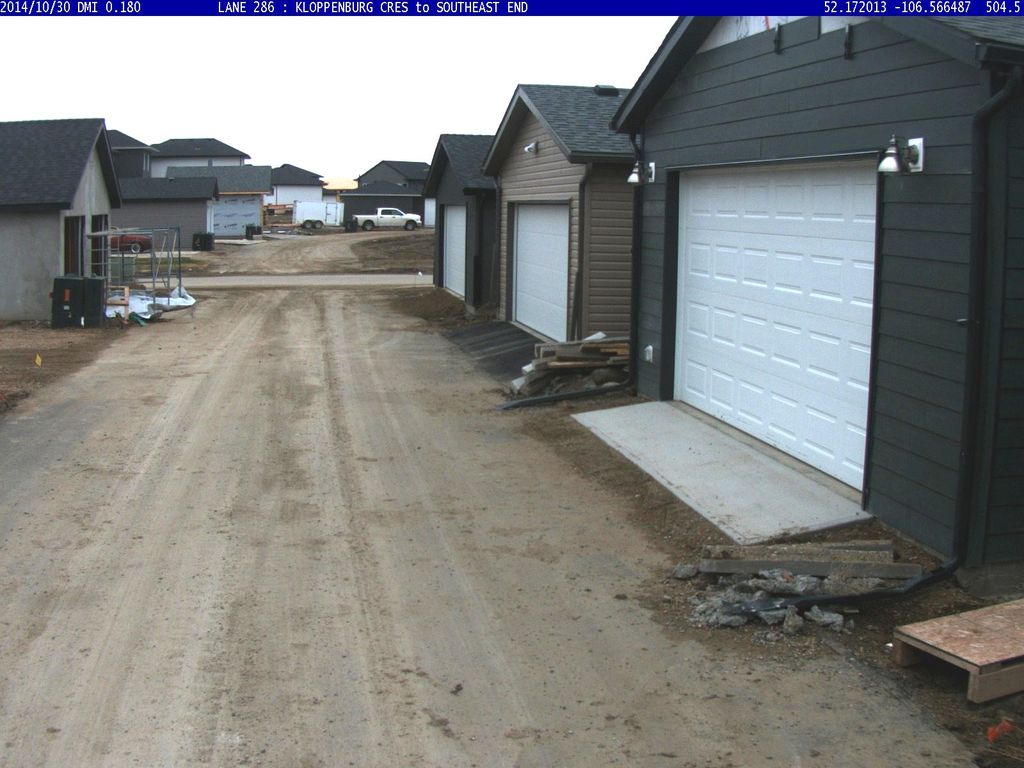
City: saskatoon